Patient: sex F, age 80
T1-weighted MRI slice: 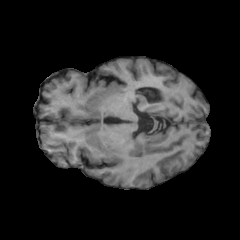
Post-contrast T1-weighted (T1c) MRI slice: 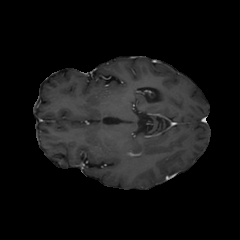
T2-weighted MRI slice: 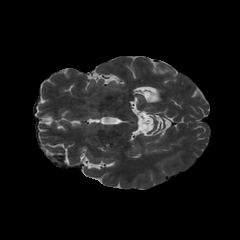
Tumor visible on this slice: no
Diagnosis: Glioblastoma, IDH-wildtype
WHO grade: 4